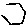
Label: hexagon